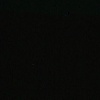
Label: space